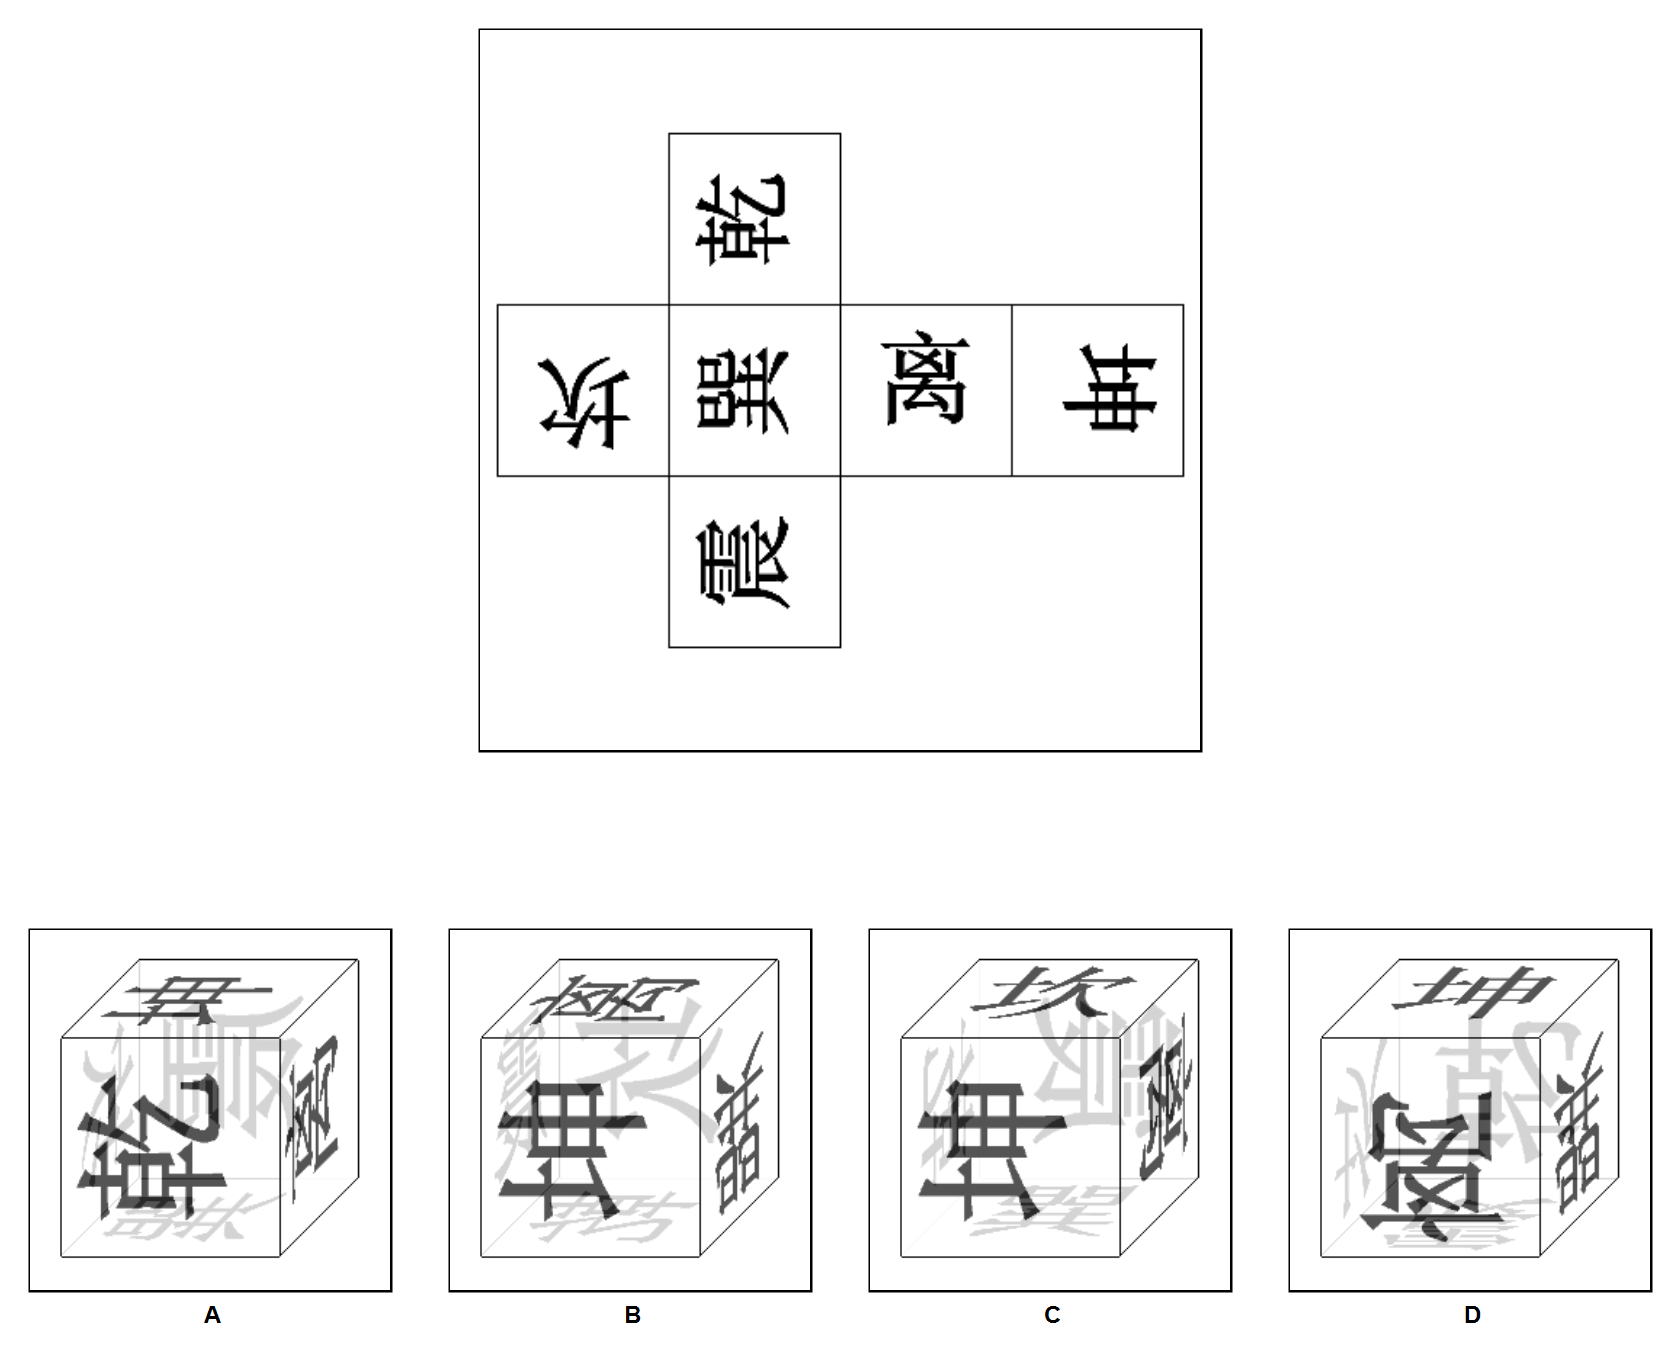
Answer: A